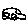
Label: car